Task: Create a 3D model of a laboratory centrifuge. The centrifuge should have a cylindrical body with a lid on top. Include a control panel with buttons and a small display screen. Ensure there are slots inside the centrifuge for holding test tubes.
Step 104:
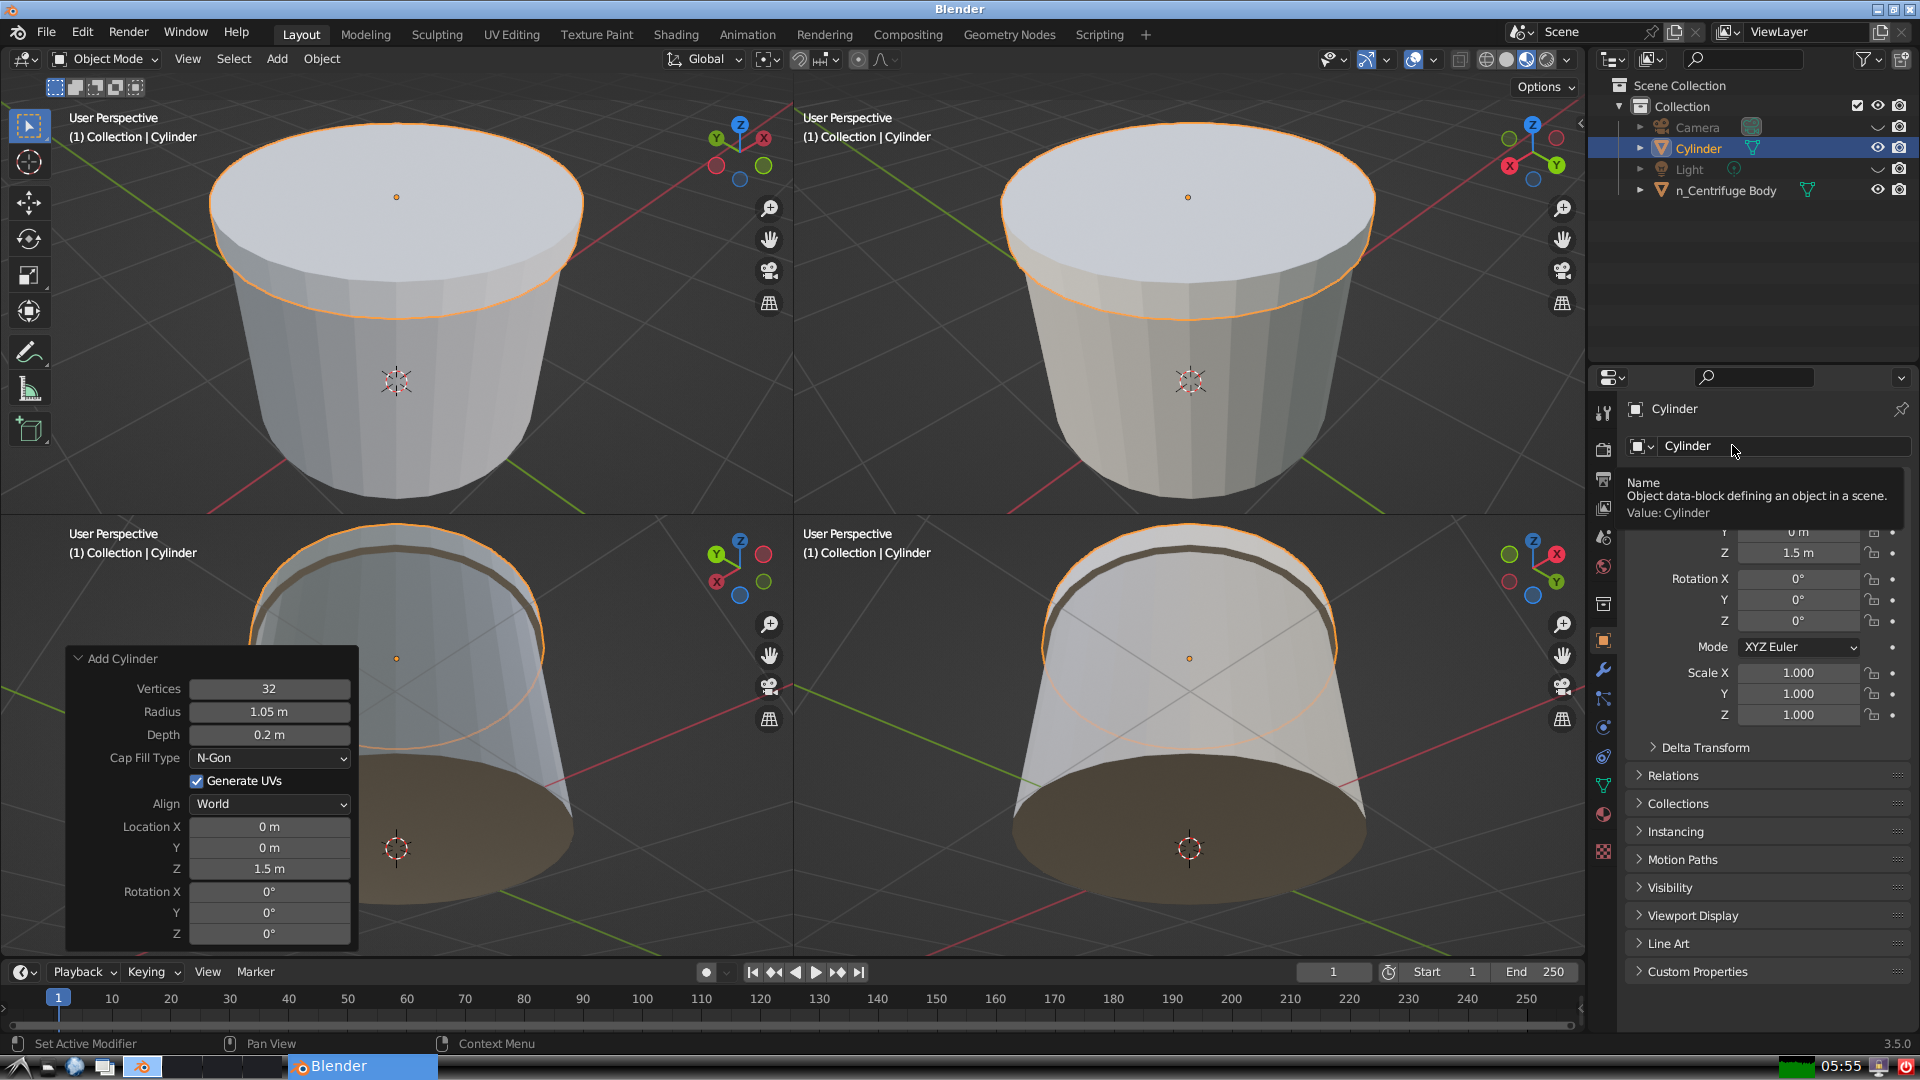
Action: click: no